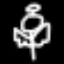
Label: angel